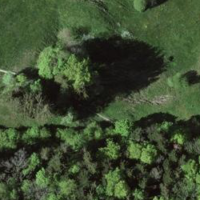
EUNIS habitat code: 44
Species observed at this site:
Cynosurus cristatus
Geum rivale